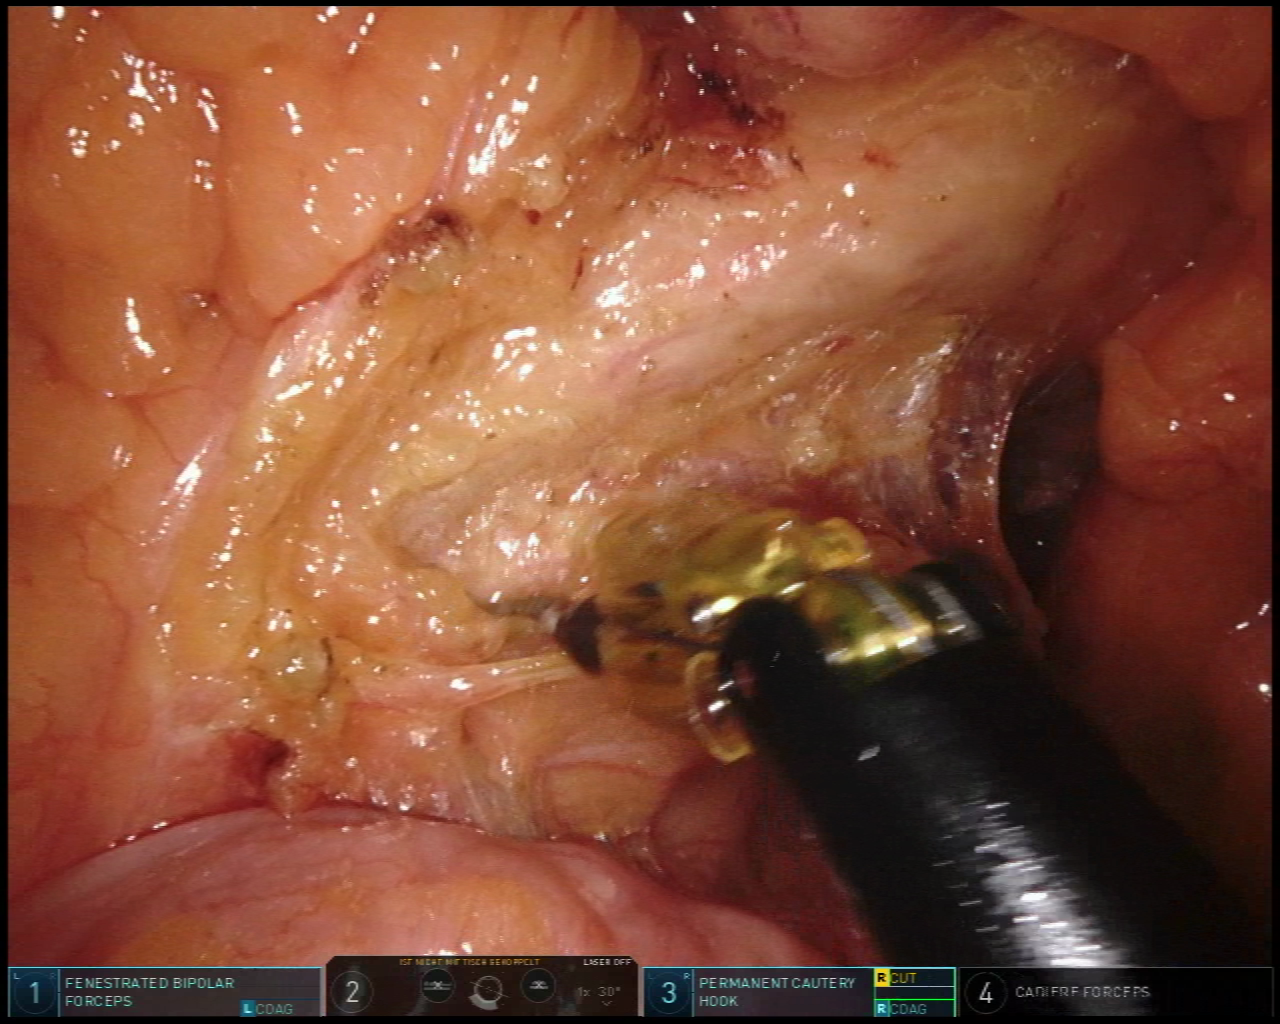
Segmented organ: inferior_mesenteric_artery
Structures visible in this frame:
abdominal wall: no
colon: no
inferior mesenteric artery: yes
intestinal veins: no
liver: no
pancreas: no
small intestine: yes
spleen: no
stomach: no
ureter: no
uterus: no
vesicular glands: no